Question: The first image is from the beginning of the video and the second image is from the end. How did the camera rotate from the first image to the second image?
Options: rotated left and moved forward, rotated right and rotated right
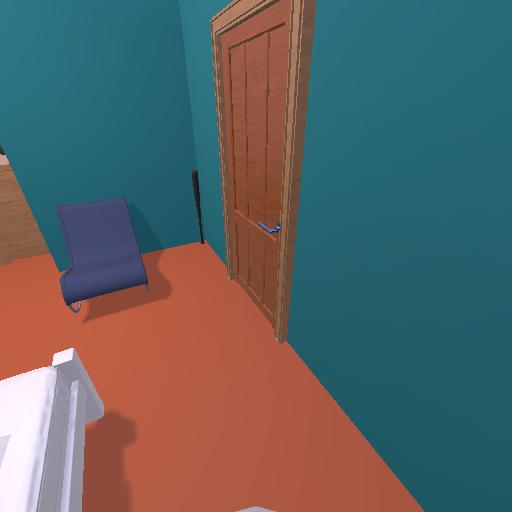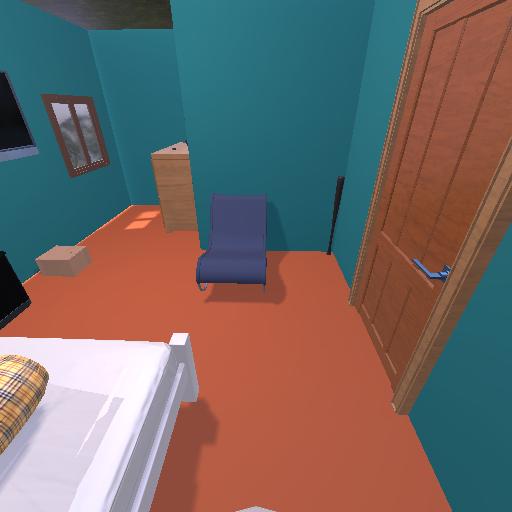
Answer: rotated left and moved forward